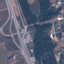
Land use / land cover: Highway